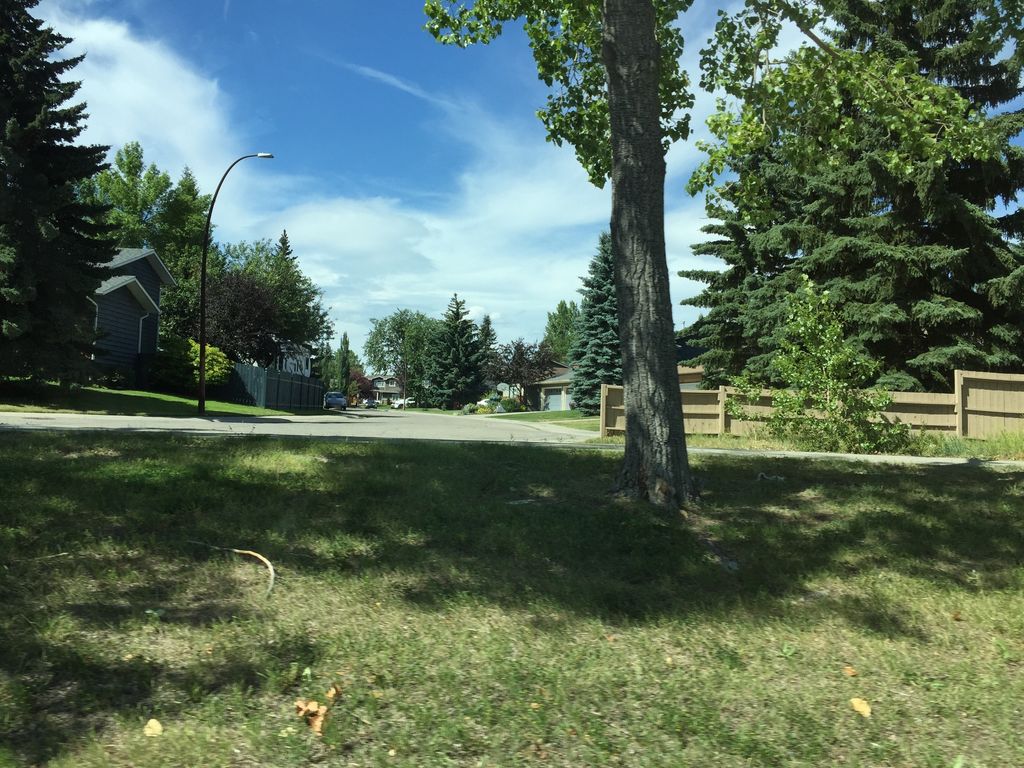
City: calgary